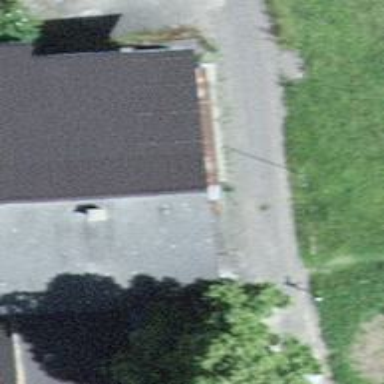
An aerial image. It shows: Restaurant.